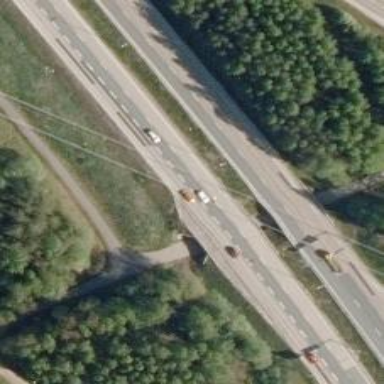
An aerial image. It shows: Asphalt trunk highway.